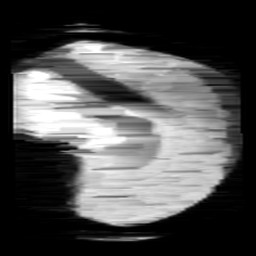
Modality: minIP
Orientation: sagittal
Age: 11
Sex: male
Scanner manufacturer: siemens
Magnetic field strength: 3 T
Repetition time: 0.027 s
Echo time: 0.02 s